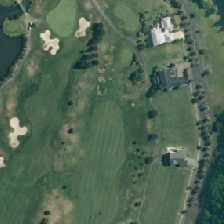
Land cover: urban_parkland